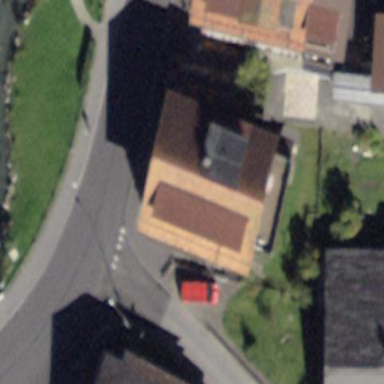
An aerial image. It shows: Hotel with gabled roof.